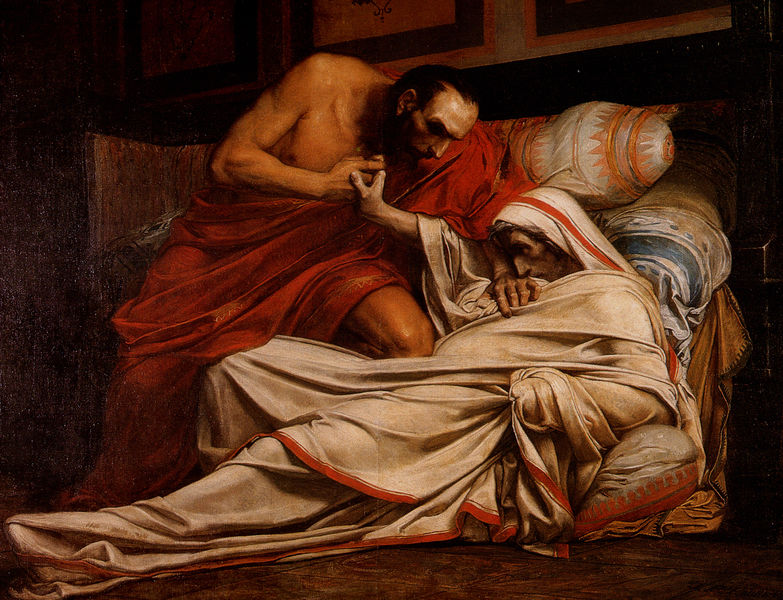
Titel: La Mort de Tibère
Künstler: Jean Paul Laurens
Standort: Toulouse
Institution: Musée des Augustins
Schlagwörter: blau, dunkel, gemälde, hand, haut, kampf, kopf, mann, nackt, schatten, umhang, weiß, gelb, menschen, ocker, bewegung, braun, brust, finger, frau, grau, haar, hell, holz, köpfe, mund, männer, nase, orange, profil, raum, schwarz, stirn, stuhl, szene, zimmer, rot, tuch, malerei, muster, alt, bart, wand, alte, augen, bibel, blass, falten, gesicht, halten, historie, leiche, leinen, mensch, mord, rahmen, stehen, tod, tot, toter, trauer, bild, bildnis, hände, innenraum, öl, boden, gewand, interieur, stoff, stoffe, tücher, gewänder, innen, klassizismus, mutter, ohren, schulter, beine, bein, liegen, düster, italien, zwei, haltung, ausdruck, sinken, stürmisch, blue, cushion, fight, hands, king, kissen, men, oil, pillow, pillows, red, robes, white, dark, dress, dresses, face, figures, hair, lady, nose, old, painting, polster, robe, wall, woman, streifen, bett, blanket, two, brown, faltenwurf, laken, knie, liegend, oberkörper, alter, antike, krank, orient, abschied, hakennase, ehefrau, rom, römer, liege, pölster, wachs, verzweiflung, ehe, weß, profile, sterben, totenbett, kranker, hilfe, schmerz, fighting, man, naked, rape, toga, stark, gesichtsausdruck, ear, young, bleich, historiengemälde, death, tiara, eyes, lichts, lich, drawing, maria, leichenstarre, lat, hand halten, coat, fabric, mother, french, sohn, mörder, fahl, schwach, sterbeszene, drapery, ägypten, lager, toter mann, sterbend, gescht, arms, cape, cloak, wandvertäfelung, rome, decken, nineteenth century, fingers, freunde, mesch, bettlager, herabgleiten, herabsinken, wandvertäfeluing, wächsern, lying, canvas, stripe, händchenhalten, händedruck, sari, caravaggio, clothing, tan, scahtten, togas, forehead, son, market, confrontation, greece, killing, sofa, historic, siechtum, siechen, dying, couch, wite, indoor, sick, lazarus, laying, oil paint, east, tsar, mother teresa, sphn, orietnalisch, orientlalisch, beistehen, brawl, defense, bedsheet, pölste, bolsters, cussion, cussions, parental love, fesethalten